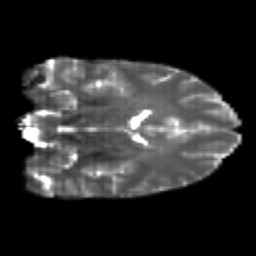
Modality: T2w
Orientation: coronal
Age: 23
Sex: female
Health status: healthy
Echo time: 0.074 s